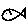
Label: fish